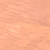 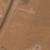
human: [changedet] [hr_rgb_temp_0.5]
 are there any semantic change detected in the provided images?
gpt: A road has been edified in the desert.